Question: I created a service that basically exposes some methods to update a sql server database.
(which tells me that the ServiceModel definition in App.config is ok)
, I installed it using InstallUtil, and it installed fine. in the Services console, I get this message ""
The solution that exposes the service is composed of two projects,
1. a class library that defines the service, the contract, and an ADO NET Entity Data Model to the database,
2. and a console application that exposes the service

The class that exposes the serice is:
'''
public class ProductsWindowsService : ServiceBase {
public ServiceHost serviceHost = null;
public ProductsWindowsService() {
ServiceName = "WCFProductsWindowsService";
}
public static void Main() {
ServiceBase.Run(new ProductsWindowsService());
}
protected override void OnStart(string[] args) {
if (serviceHost != null) {
serviceHost.Close();
}
serviceHost = new ServiceHost(typeof(ProductsServiceImpl));
serviceHost.Open();
}
protected override void OnStop() {
if (serviceHost != null) {
serviceHost.Close();
serviceHost = null;
}
}
}
'''
I uploaded the simple project in <URL>
What could I be doing wrong?
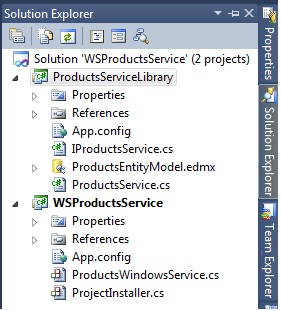
Answer: Does not allow me to add a comment.
This error "" indicates an exception is thrown.
I would check the event viewer to see the exception logged.
Does 'ProductsServiceImpl' exists? I can't find it in your image or in your solution.